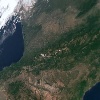
Label: land